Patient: sex M, age 67
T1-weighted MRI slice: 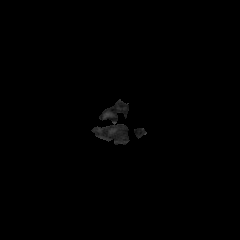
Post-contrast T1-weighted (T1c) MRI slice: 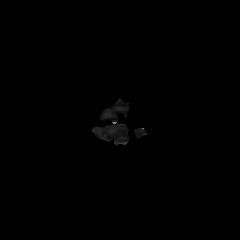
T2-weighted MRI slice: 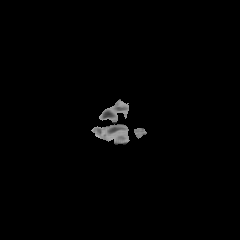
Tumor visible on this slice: no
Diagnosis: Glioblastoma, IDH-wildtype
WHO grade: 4